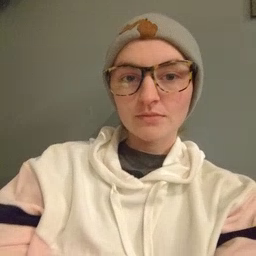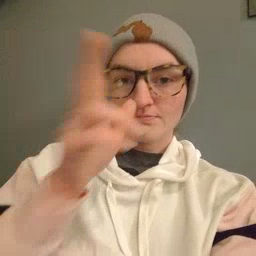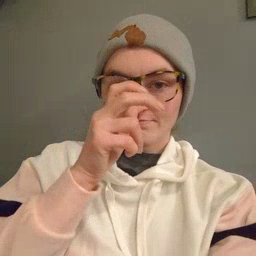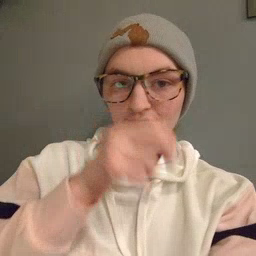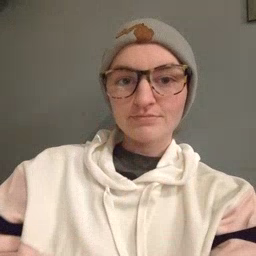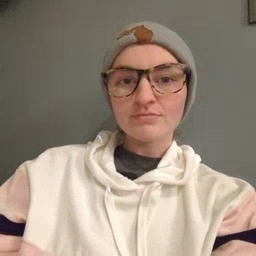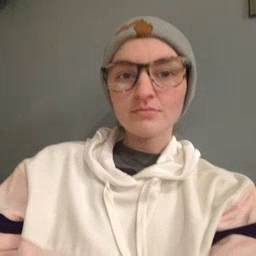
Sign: bug